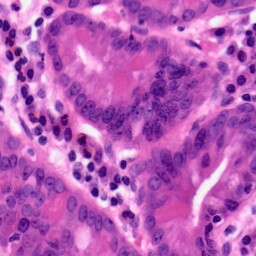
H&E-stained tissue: Pancreatic